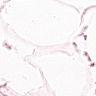
Metastatic tissue present: no